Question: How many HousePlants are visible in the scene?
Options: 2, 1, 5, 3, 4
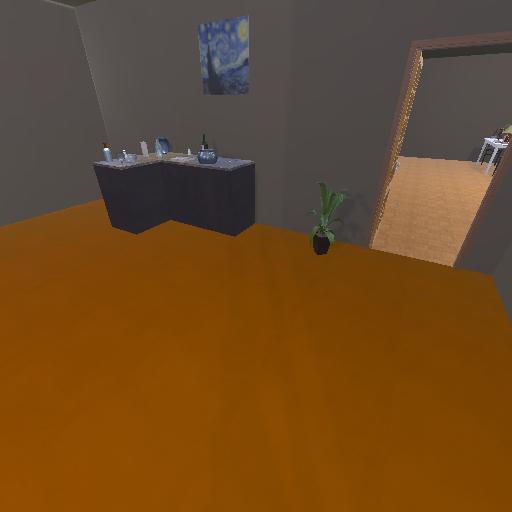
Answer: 2